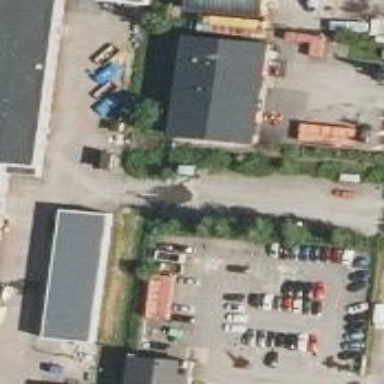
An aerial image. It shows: Commercial area.